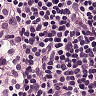
Metastatic tissue present: no